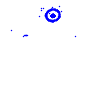
Particle: electron